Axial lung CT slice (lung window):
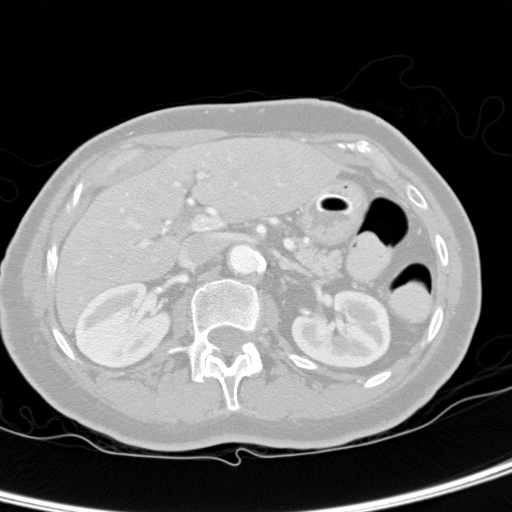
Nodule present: no